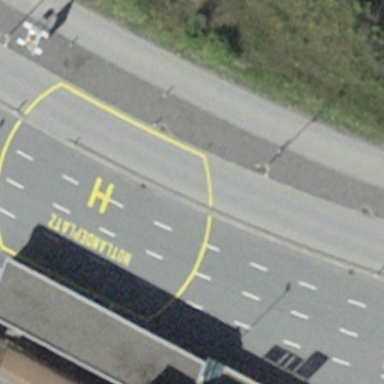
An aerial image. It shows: Image of helipad at airport.